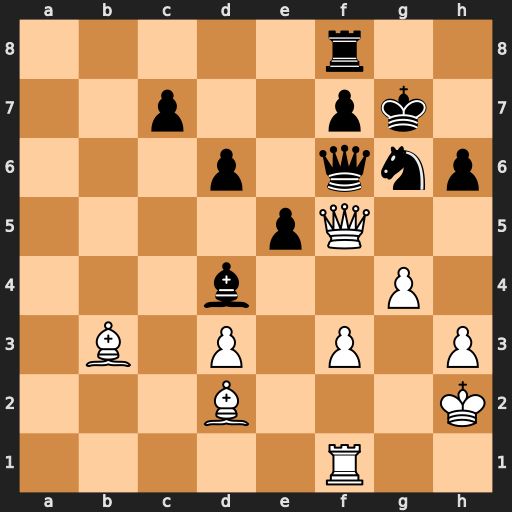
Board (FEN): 5r2/2p2pk1/3p1qnp/4pQ2/3b2P1/1B1P1P1P/3B3K/5R2
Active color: w
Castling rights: -
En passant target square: -
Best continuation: Bxh6+ Kxh6 Qxf6